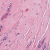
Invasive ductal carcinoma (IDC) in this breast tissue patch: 1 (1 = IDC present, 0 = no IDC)